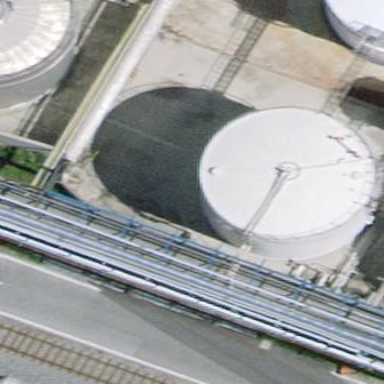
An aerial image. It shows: Storage tank building.